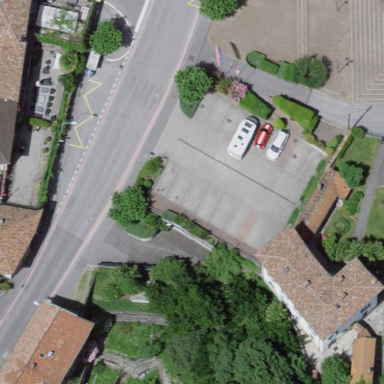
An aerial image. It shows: Parking area with surface.